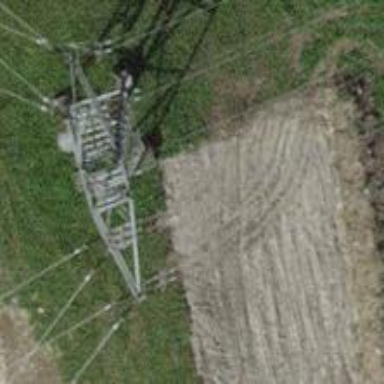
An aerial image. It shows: Power line with 8 cables.